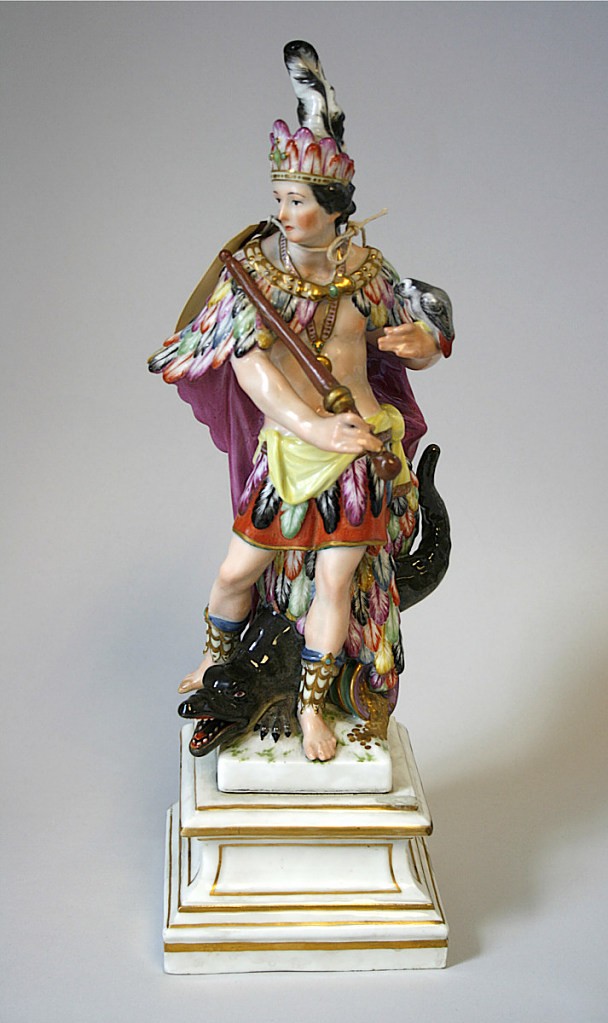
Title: Allegorical Figure of "America"
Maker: Royal Porcelain Manufactory, Berlin, German, established 1763
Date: ca. 1770
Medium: hard paste porcelain, vitreous enamel, gold
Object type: figure
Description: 1960-1-44-d: " America" standing male figure, wearing feather b...;     1960-1-44-e: a) "Asia" standing female figure, wearing turban a...;     1960-1-44-f: a) "Asia" standing female figure, wearing turban a...